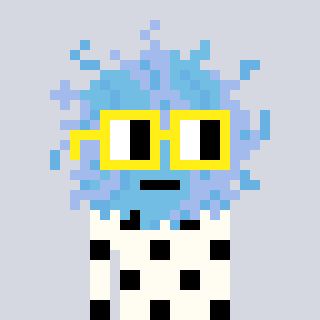
a pixel art character with square yellow glasses, a lint-shaped head and a grayscale-colored body on a cool background